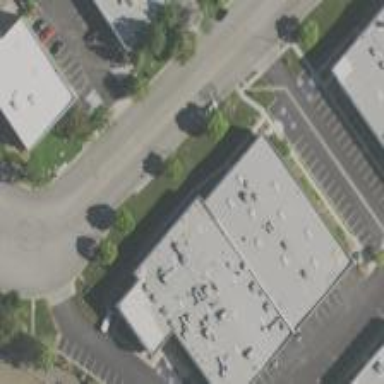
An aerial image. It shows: Warehouse building.